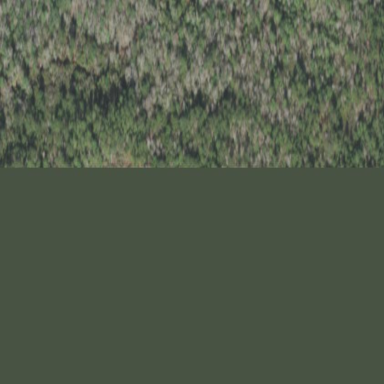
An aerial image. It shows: Mixed woodland area with various types of leaves.